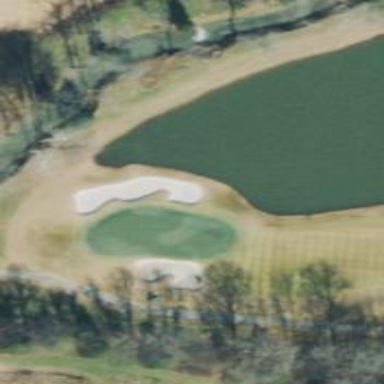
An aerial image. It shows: View of golf hole.